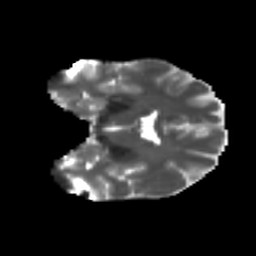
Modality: T2w
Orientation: coronal
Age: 47
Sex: male
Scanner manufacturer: ge
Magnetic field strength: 3 T
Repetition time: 7.8 s
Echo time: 0.0609 s